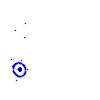
Particle: kaon